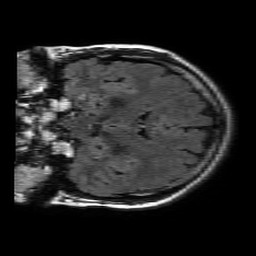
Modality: FLAIR
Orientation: coronal
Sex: female
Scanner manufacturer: philips
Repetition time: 11 s
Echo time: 0.125 s